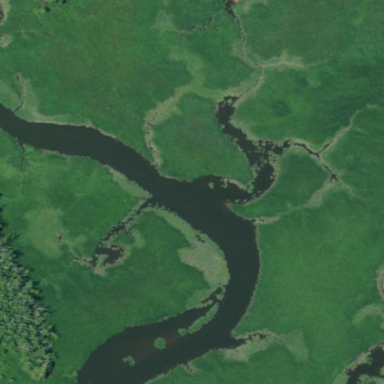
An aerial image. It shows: Marshy wetland area.